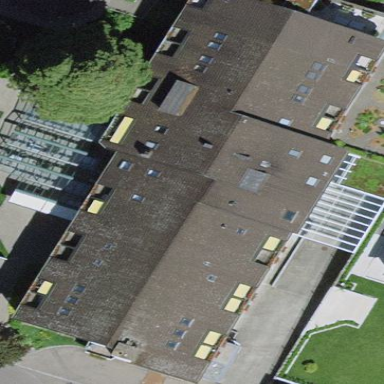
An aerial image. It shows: Building.